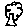
Label: tree